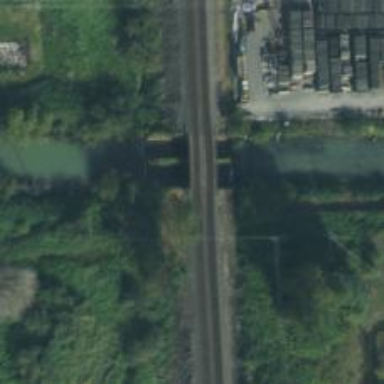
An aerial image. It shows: Railway bridge.